Question: The stack is as follows:
'''
2019-03-21 14:23:50.883 10148-10148/com.qiangxi.wx_assistant_flutter E/AndroidRuntime: FATAL EXCEPTION: main
Process: com.qiangxi.wx_assistant_flutter, PID: 10148
java.lang.RuntimeException: Unable to instantiate activity ComponentInfo{com.qiangxi.wx_assistant_flutter/com.qiangxi.wx_assistant_flutter.activity.MainActivity}: java.lang.ClassNotFoundException: Didn't find class "com.qiangxi.wx_assistant_flutter.activity.MainActivity" on path: DexPathList[[zip file "/data/app/com.qiangxi.wx_assistant_flutter-HTuMLA_86hLW95aeKW4w3g==/base.apk"],nativeLibraryDirectories=[/data/app/com.qiangxi.wx_assistant_flutter-HTuMLA_86hLW95aeKW4w3g==/lib/arm64, /data/app/com.qiangxi.wx_assistant_flutter-HTuMLA_86hLW95aeKW4w3g==/base.apk!/lib/arm64-v8a, /system/lib64, /vendor/lib64]]
at android.app.ActivityThread.performLaunchActivity(ActivityThread.java:2847)
at android.app.ActivityThread.handleLaunchActivity(ActivityThread.java:3033)
at android.app.ActivityThread.-wrap11(Unknown Source:0)
at android.app.ActivityThread$H.handleMessage(ActivityThread.java:1734)
at android.os.Handler.dispatchMessage(Handler.java:106)
at android.os.Looper.loop(Looper.java:192)
at android.app.ActivityThread.main(ActivityThread.java:6811)
at java.lang.reflect.Method.invoke(Native Method)
at com.android.internal.os.RuntimeInit$MethodAndArgsCaller.run(RuntimeInit.java:438)
at com.android.internal.os.ZygoteInit.main(ZygoteInit.java:817)
Caused by: java.lang.ClassNotFoundException: Didn't find class "com.qiangxi.wx_assistant_flutter.activity.MainActivity" on path: DexPathList[[zip file "/data/app/com.qiangxi.wx_assistant_flutter-HTuMLA_86hLW95aeKW4w3g==/base.apk"],nativeLibraryDirectories=[/data/app/com.qiangxi.wx_assistant_flutter-HTuMLA_86hLW95aeKW4w3g==/lib/arm64, /data/app/com.qiangxi.wx_assistant_flutter-HTuMLA_86hLW95aeKW4w3g==/base.apk!/lib/arm64-v8a, /system/lib64, /vendor/lib64]]
at dalvik.system.BaseDexClassLoader.findClass(BaseDexClassLoader.java:125)
at java.lang.ClassLoader.loadClass(ClassLoader.java:379)
at java.lang.ClassLoader.loadClass(ClassLoader.java:312)
at android.app.Instrumentation.newActivity(Instrumentation.java:1180)
at android.app.ActivityThread.performLaunchActivity(ActivityThread.java:2837)
at android.app.ActivityThread.handleLaunchActivity(ActivityThread.java:3033)
at android.app.ActivityThread.-wrap11(Unknown Source:0)
at android.app.ActivityThread$H.handleMessage(ActivityThread.java:1734)
at android.os.Handler.dispatchMessage(Handler.java:106)
at android.os.Looper.loop(Looper.java:192)
at android.app.ActivityThread.main(ActivityThread.java:6811)
at java.lang.reflect.Method.invoke(Native Method)
at com.android.internal.os.RuntimeInit$MethodAndArgsCaller.run(RuntimeInit.java:438)
at com.android.internal.os.ZygoteInit.main(ZygoteInit.java:817)
'''
I looked at the dex file and didn't find the Activity class.
But actually this activity is there,
'''
class MainActivity : FlutterActivity() {
companion object {
private val EXECUTOR_SERVICE = Executors.newSingleThreadExecutor()
}
override fun onCreate(savedInstanceState: Bundle) {
super.onCreate(savedInstanceState)
GeneratedPluginRegistrant.registerWith(this)
MethodChannel(flutterView, CHANNEL_APK_INFO)
.setMethodCallHandler { methodCall, result ->
val method = methodCall.method
when (method) {
METHOD_GET_APK_INFO -> {
EXECUTOR_SERVICE.submit {
val apks = ApkModel.obtainAndParseApk(applicationContext)
if (apks.isEmpty()) {
result.error("error", "no result.", null)
} else {
result.success(apks)
}
}
}
}
}
}
}
'''
and manifest file:
'''
<manifest xmlns:android="http://schemas.android.com/apk/res/android"
xmlns:tools="http://schemas.android.com/tools"
package="com.qiangxi.wx.assistant.flutter">
<!-- io.flutter.app.FlutterApplication is an android.app.Application that
calls FlutterMain.startInitialization(this); in its onCreate method.
In most cases you can leave this as-is, but you if you want to provide
additional functionality it is fine to subclass or reimplement
FlutterApplication and put your custom class here. -->
<uses-permission android:name="android.permission.READ_EXTERNAL_STORAGE"/>
<uses-permission android:name="android.permission.WRITE_EXTERNAL_STORAGE"/>
<uses-permission android:name="android.permission.INTERNET"/>
<application
android:name="io.flutter.app.FlutterApplication"
android:label="wx_assistant_flutter"
android:icon="@mipmap/ic_launcher"
tools:ignore="GoogleAppIndexingWarning">
<activity
android:name=".activity.MainActivity"
android:launchMode="singleTop"
android:theme="@style/LaunchTheme"
android:configChanges="orientation|keyboardHidden|keyboard|screenSize|locale|layoutDirection|fontScale|screenLayout|density|uiMode"
android:hardwareAccelerated="true"
android:windowSoftInputMode="adjustResize">
<!-- This keeps the window background of the activity showing
until Flutter renders its first frame. It can be removed if
there is no splash screen (such as the default splash screen
defined in @style/LaunchTheme). -->
<meta-data
android:name="io.flutter.app.android.SplashScreenUntilFirstFrame"
android:value="true" />
<intent-filter>
<action android:name="android.intent.action.MAIN"/>
<category android:name="android.intent.category.LAUNCHER"/>
</intent-filter>
</activity>
</application>
</manifest>
'''
and build.gradle :
'''
def localProperties = new Properties()
def localPropertiesFile = rootProject.file('local.properties')
if (localPropertiesFile.exists()) {
localPropertiesFile.withReader('UTF-8') { reader ->
localProperties.load(reader)
}
}
def flutterRoot = localProperties.getProperty('flutter.sdk')
if (flutterRoot == null) {
throw new GradleException("Flutter SDK not found. Define location with flutter.sdk in the local.properties file.")
}
def flutterVersionCode = localProperties.getProperty('flutter.versionCode')
if (flutterVersionCode == null) {
flutterVersionCode = '1'
}
def flutterVersionName = localProperties.getProperty('flutter.versionName')
if (flutterVersionName == null) {
flutterVersionName = '1.0'
}
apply plugin: 'com.android.application'
apply from: "$flutterRoot/packages/flutter_tools/gradle/flutter.gradle"
android {
compileSdkVersion 28
lintOptions {
disable 'InvalidPackage'
}
defaultConfig {
// TODO: Specify your own unique Application ID (https://developer.android.com/studio/build/application-id.html).
applicationId "com.qiangxi.wx.assistant.flutter"
minSdkVersion 16
targetSdkVersion 28
versionCode flutterVersionCode.toInteger()
versionName flutterVersionName
testInstrumentationRunner "android.support.test.runner.AndroidJUnitRunner"
}
buildTypes {
release {
// TODO: Add your own signing config for the release build.
// Signing with the debug keys for now, so 'flutter run --release' works.
signingConfig signingConfigs.debug
}
}
}
flutter {
source '../..'
}
dependencies {
testImplementation 'junit:junit:4.12'
androidTestImplementation 'com.android.support.test🏃1.0.2'
androidTestImplementation 'com.android.support.test.espresso:espresso-core:3.0.2'
}
'''
I have checked the relevant code, did not find any problems, I do not understand why there is no Activity class in the dex file, please tell me why, thanks!
<URL>

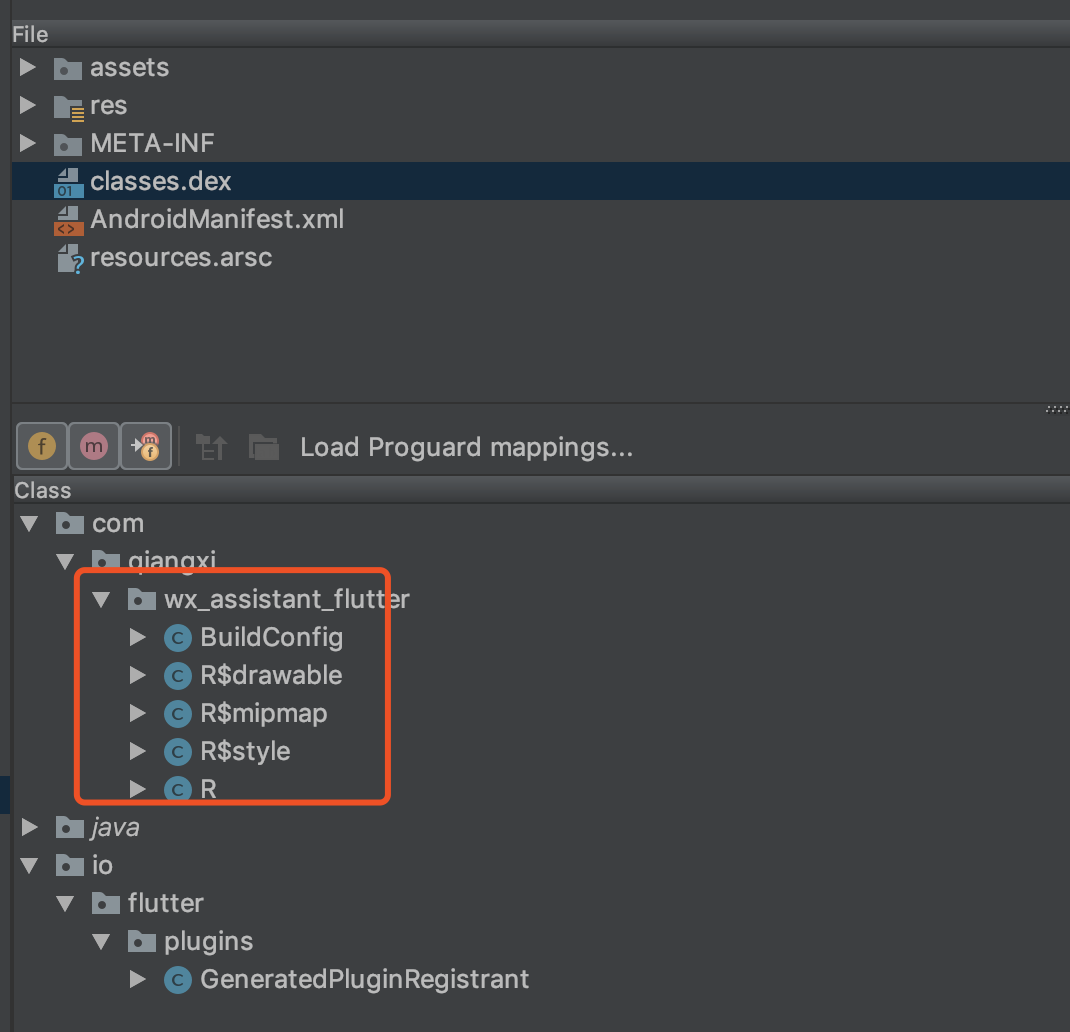
Answer: I found the reason, because I manually modified the project to the kotlin language, but did not add kotlin related dependencies, resulting in kotlin related classes not compiled, so there is no kotlin related class in the generated apk.